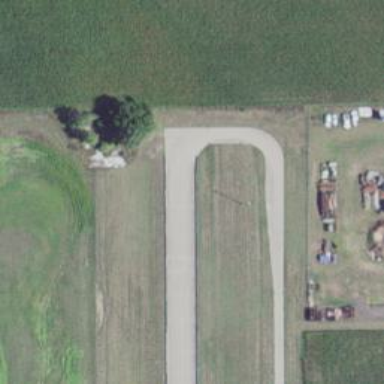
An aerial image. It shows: Raceway for motor sports.